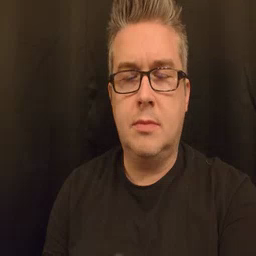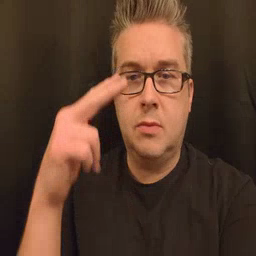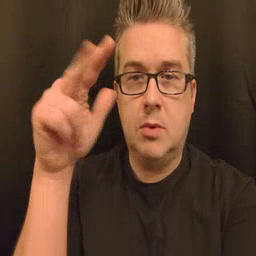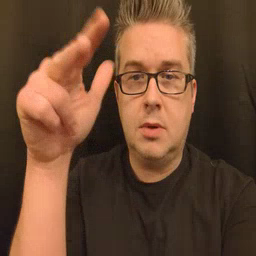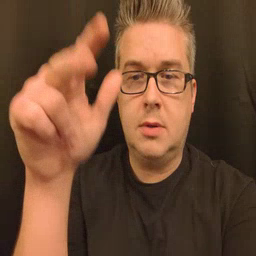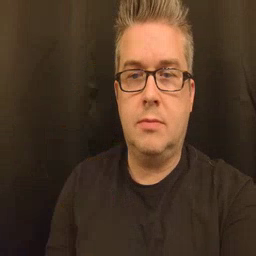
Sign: helicopter